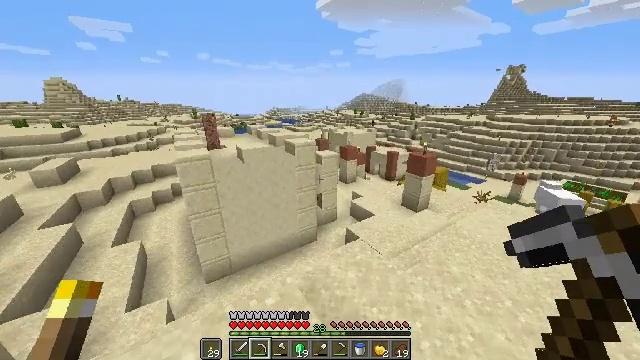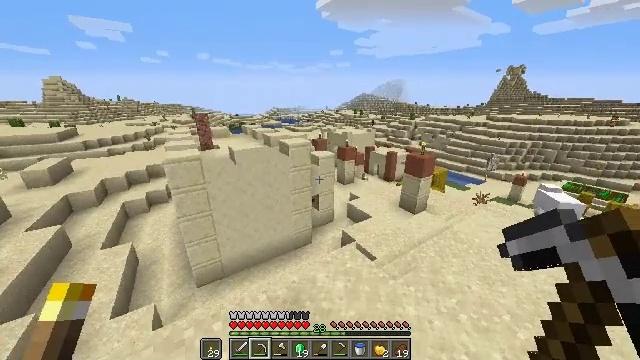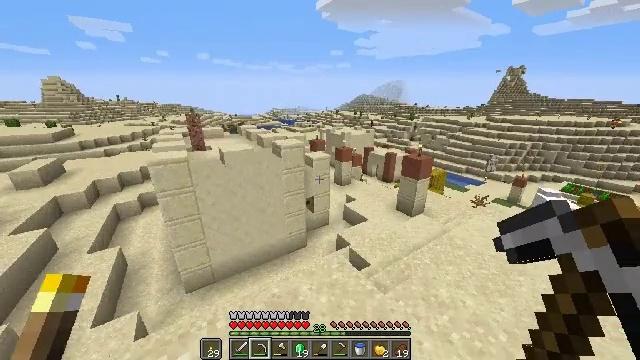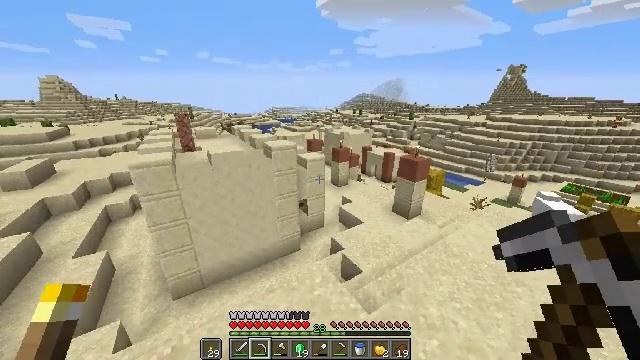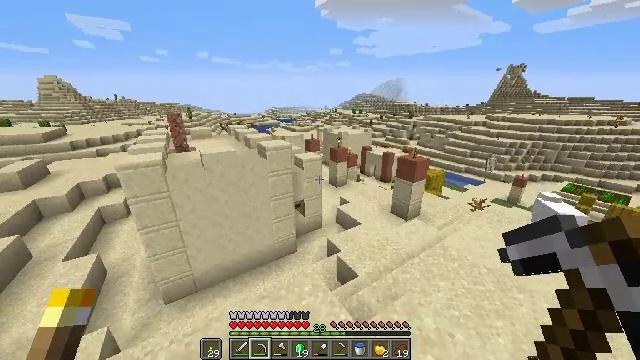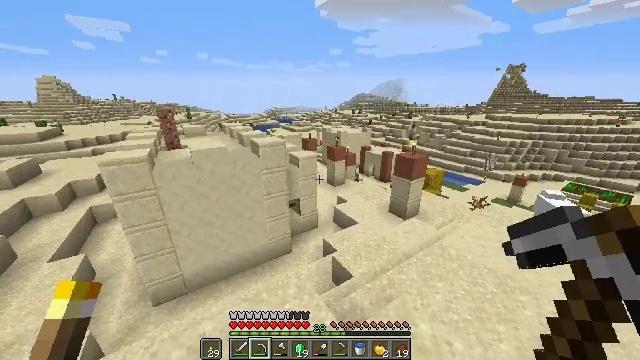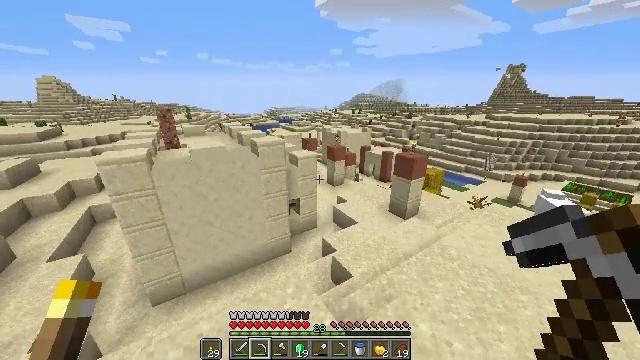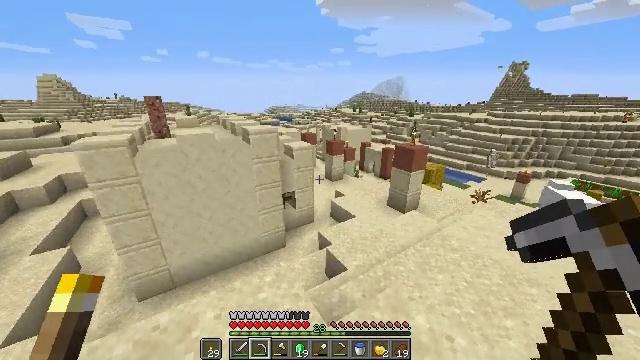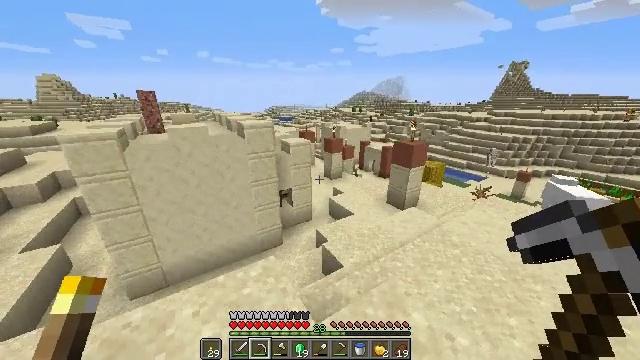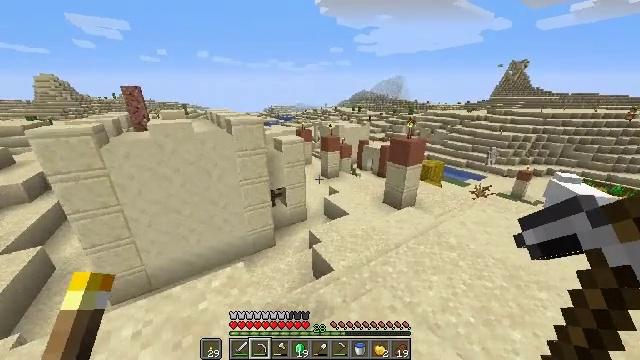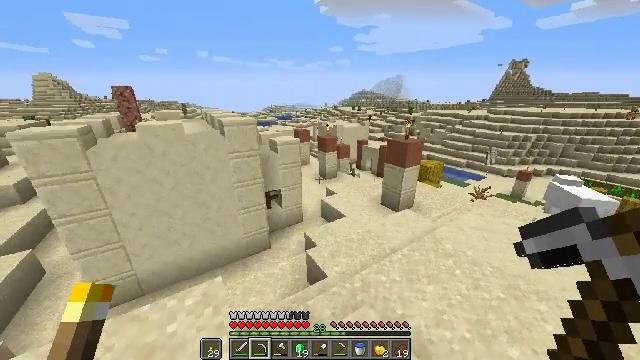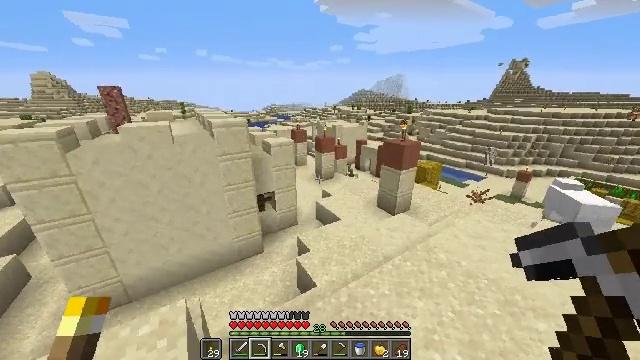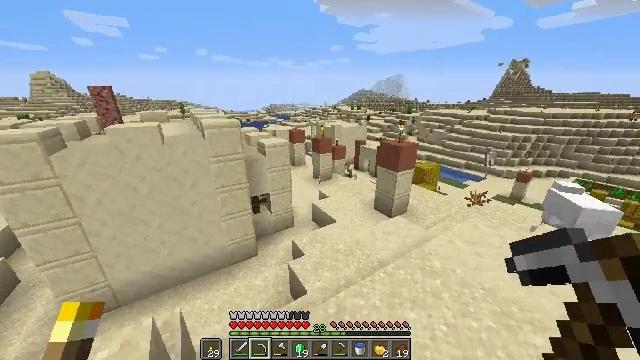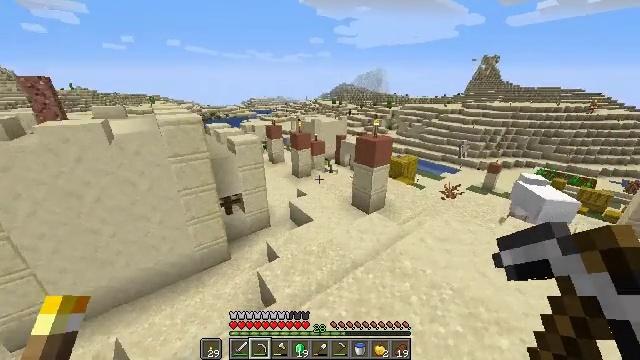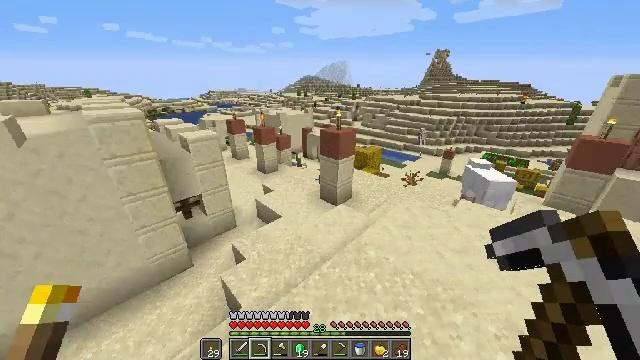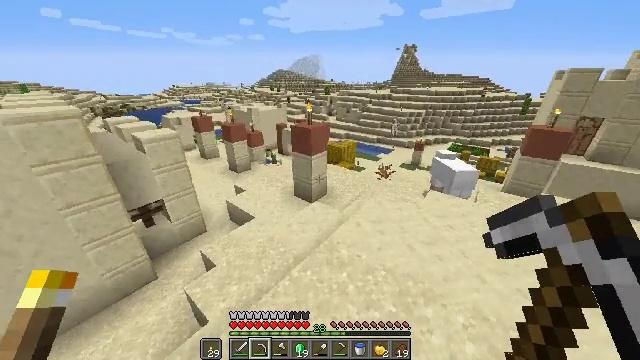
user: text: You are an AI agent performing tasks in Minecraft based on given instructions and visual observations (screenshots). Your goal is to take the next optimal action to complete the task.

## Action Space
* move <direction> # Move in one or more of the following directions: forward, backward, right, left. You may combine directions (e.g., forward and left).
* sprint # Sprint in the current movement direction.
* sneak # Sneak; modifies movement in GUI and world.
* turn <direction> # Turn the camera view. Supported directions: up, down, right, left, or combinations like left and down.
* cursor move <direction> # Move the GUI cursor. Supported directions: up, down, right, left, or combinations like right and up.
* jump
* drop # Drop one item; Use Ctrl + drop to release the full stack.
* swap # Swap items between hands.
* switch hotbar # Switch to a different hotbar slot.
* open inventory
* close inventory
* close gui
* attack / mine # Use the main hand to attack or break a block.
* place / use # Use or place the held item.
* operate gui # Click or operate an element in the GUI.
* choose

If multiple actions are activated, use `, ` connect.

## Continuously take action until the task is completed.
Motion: motion action
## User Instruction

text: Break the hay block to collect it.
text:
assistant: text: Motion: move forward and move right, sprint
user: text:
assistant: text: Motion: move forward and move right, sprint
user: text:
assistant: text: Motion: move forward and move right, sprint
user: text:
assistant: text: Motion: move forward and move right, sprint
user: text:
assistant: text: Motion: move forward and move right, sprint
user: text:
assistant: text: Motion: move forward and move right, sprint
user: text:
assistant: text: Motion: move forward and move right, sprint
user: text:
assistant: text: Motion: move forward and move right, sprint
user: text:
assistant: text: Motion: move forward and move right, sprint
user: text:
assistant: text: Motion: move forward and move right, sprint
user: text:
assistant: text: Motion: move forward and move right, sprint
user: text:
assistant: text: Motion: move forward and move right, sprint
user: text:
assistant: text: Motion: move forward and move right, sprint, turn right and down
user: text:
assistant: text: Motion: move forward and move right, sprint, turn right and down
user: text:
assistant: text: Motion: move forward and move right, sprint, turn right and down
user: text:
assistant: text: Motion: move forward and move right, sprint, turn right
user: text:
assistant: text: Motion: move forward and move right, sprint
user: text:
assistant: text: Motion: move forward and move right, sprint
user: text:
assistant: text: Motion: move forward, sprint
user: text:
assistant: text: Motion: move forward, sprint
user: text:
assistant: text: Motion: move forward, sprint
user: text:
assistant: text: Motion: move forward, sprint
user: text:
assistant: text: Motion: move forward, sprint
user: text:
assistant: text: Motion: move forward, sprint
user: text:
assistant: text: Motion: move forward, sprint
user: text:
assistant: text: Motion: move forward
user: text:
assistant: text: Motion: move forward
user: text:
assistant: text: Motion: move forward
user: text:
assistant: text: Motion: move forward
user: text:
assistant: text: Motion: move forward